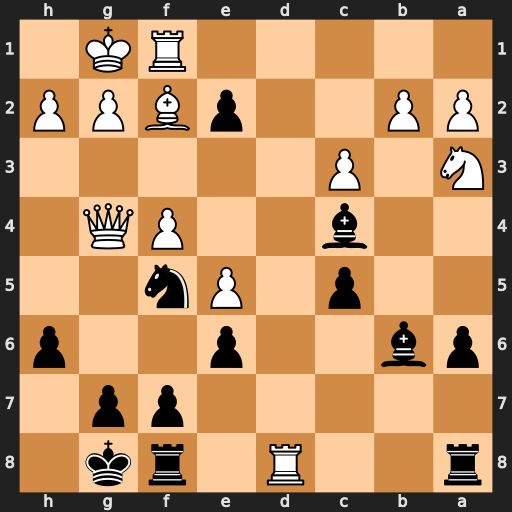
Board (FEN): r2R1rk1/5pp1/pb2p2p/2p1Pn2/2b2PQ1/N1P5/PP2pBPP/5RK1
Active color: b
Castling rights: -
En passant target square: -
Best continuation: exf1=Q#